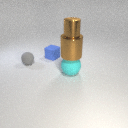
large cyan rubber sphere below large brown metal cylinder